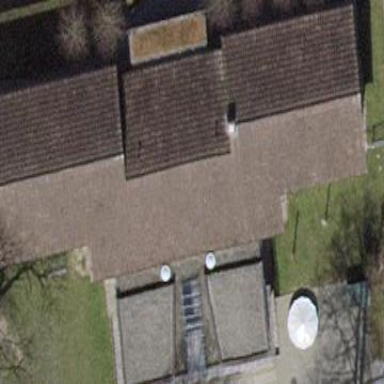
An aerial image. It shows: Kindergarten building.